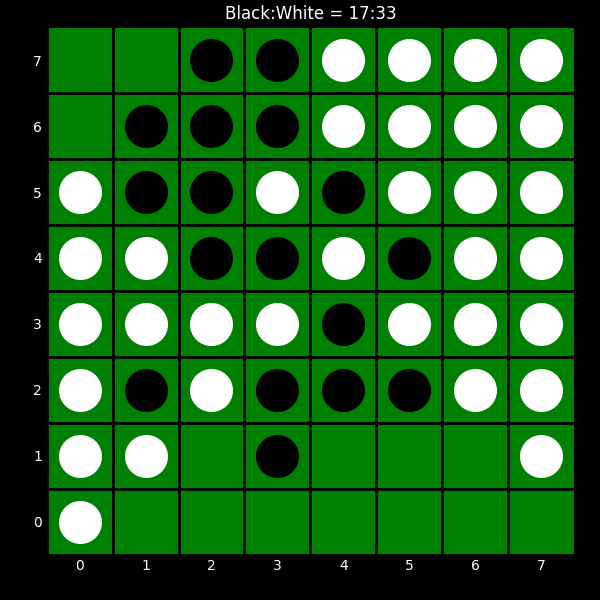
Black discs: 17
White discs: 33